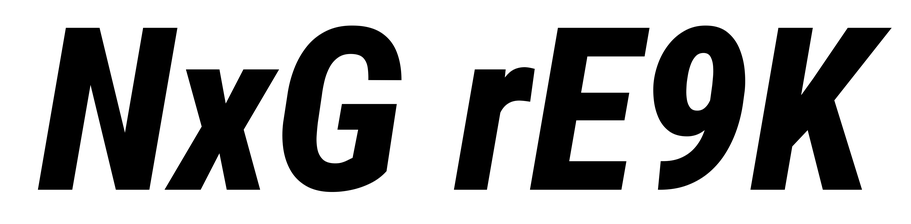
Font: Roboto-Italic_Condensed_ExtraBold_Italic